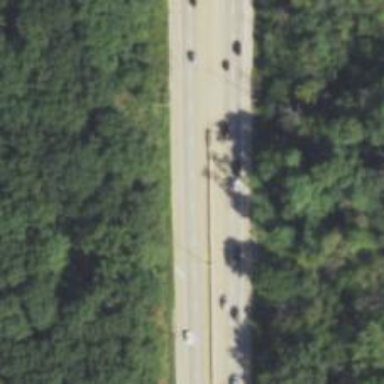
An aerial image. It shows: Trunk highway.